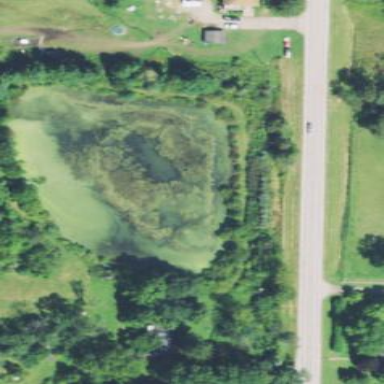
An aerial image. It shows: Peaceful pond surrounded by nature.